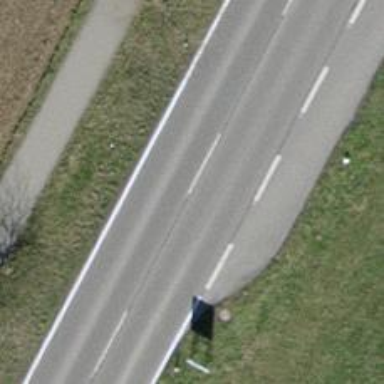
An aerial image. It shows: Secondary road with asphalt surface.